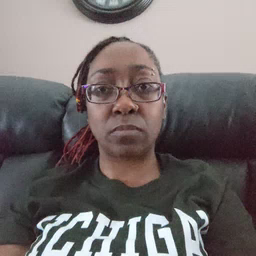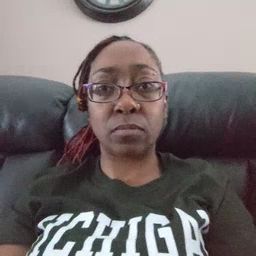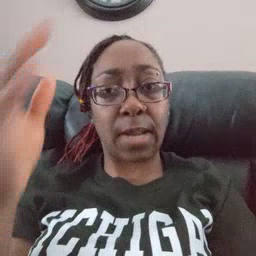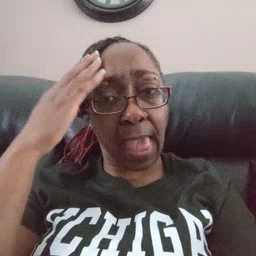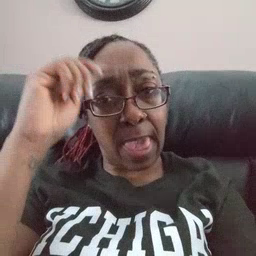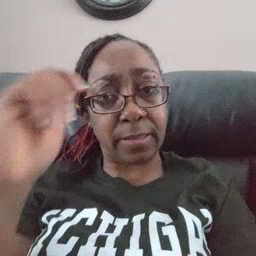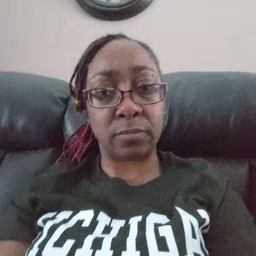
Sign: hat